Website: bh-photo
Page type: billing-address
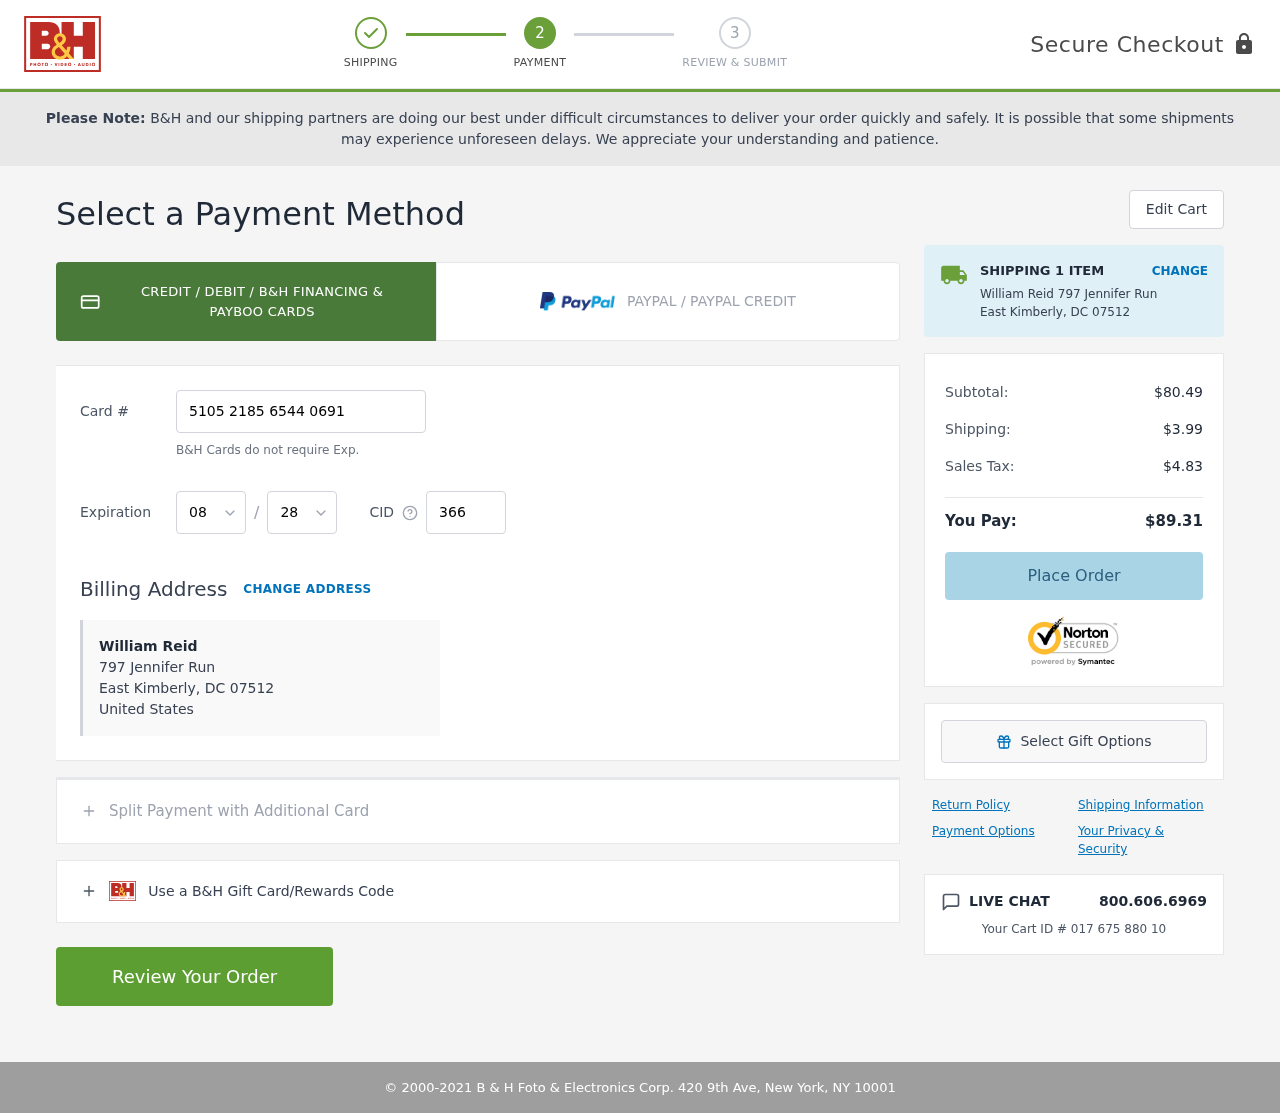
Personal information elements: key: PII_CARD_CVV
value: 366
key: PII_CARD_EXPIRY_MONTH
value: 08
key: PII_CARD_EXPIRY_YEAR
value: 28
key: PII_CARD_NUMBER
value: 5105 2185 6544 0691
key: PII_CITY
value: East Kimberly
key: PII_COUNTRY
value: United States
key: PII_FULLNAME
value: William Reid
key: PII_POSTCODE
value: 07512
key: PII_STATE_ABBR
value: DC
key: PII_STREET
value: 797 Jennifer Run
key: PII_FULLNAME2
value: William Reid
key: PII_STREET2
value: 797 Jennifer Run
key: PII_CITY_STATE_ZIP2
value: East Kimberly, DC
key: PII_POSTCODE2
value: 07512
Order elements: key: ORDER_NUM_ITEMS
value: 1
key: ORDER_SUBTOTAL
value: $80.49
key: ORDER_SHIPPING_COST
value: $3.99
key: ORDER_TAX
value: $4.83
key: ORDER_TOTAL
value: $89.31
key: ORDER_ID
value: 017 675 880 10